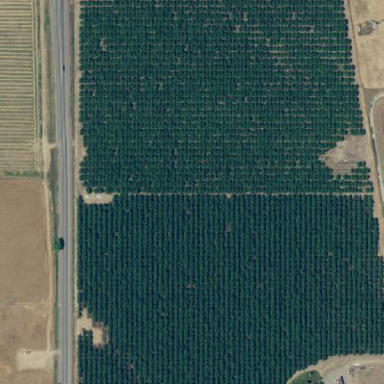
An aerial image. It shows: Orchard.